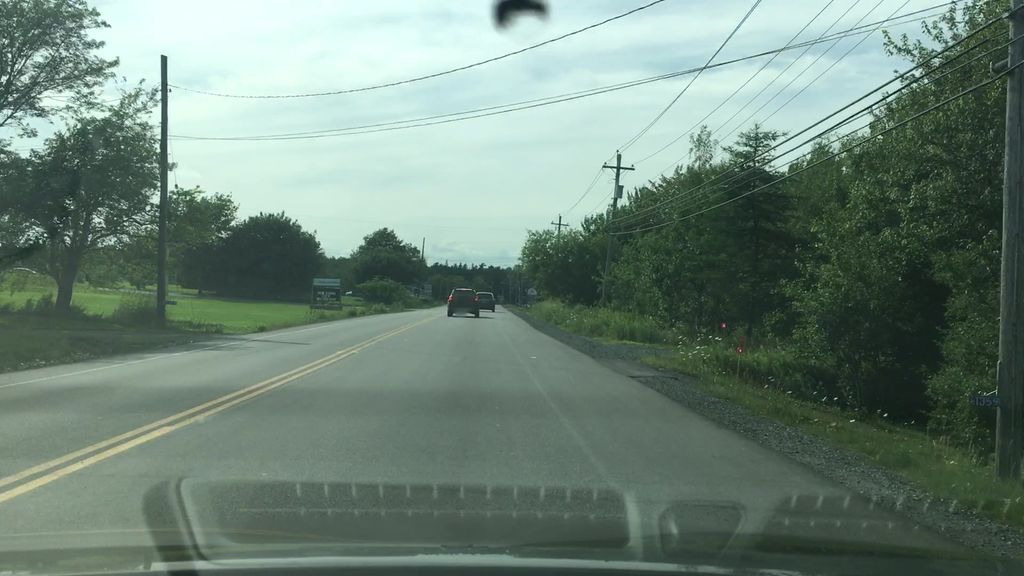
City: halifax